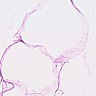
Metastatic tissue present: no